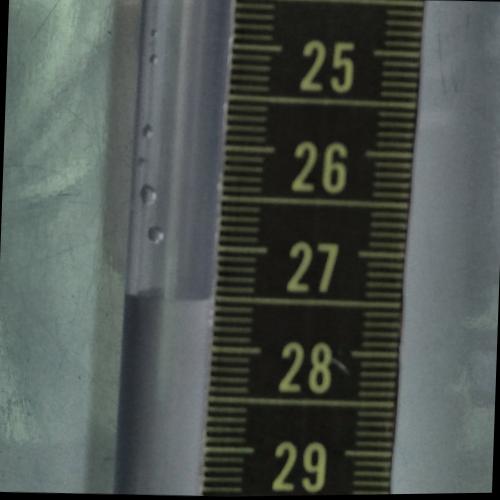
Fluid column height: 27.5 cm